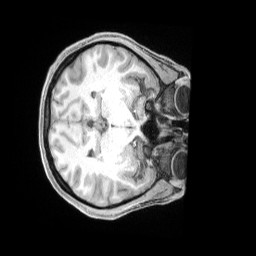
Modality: T1w
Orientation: axial
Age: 34
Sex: female
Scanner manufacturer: siemens
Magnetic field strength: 3 T
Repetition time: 2 s
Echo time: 0.00211 s